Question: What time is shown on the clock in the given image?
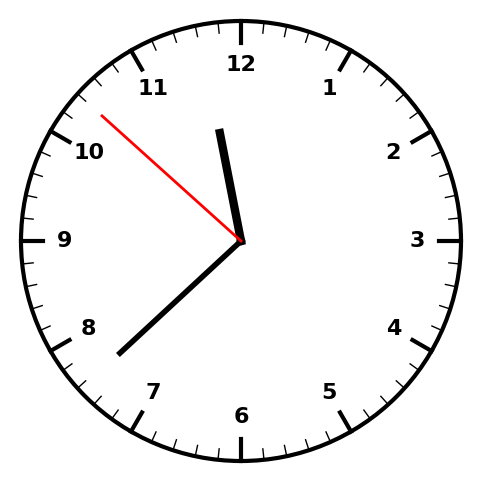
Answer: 11:37:52